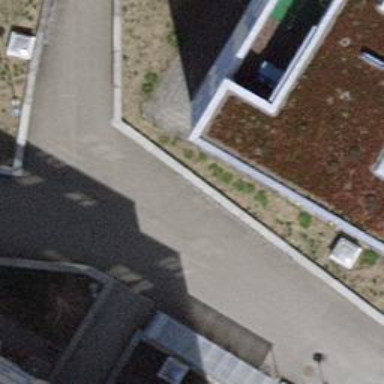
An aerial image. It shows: Bicycle parking area with wall loops.